Question: I checked with CodeProfiler one ABAP report and I received one message regarding the negative condition in the where clause.
I don't know how I should avoid '<>' clause from where condition. I tried to remove condition from the field 'augbl' and after SELECT statement delete unnecessary records, but I received a dump 'tsv_tnew_page_alloc_failed'.
My idea was to find a pragma expression to skip the CodeProfiler check, but I didn't find anything.
Can you help me with pragma expression or another solution? Thank you in advance!
Source code:

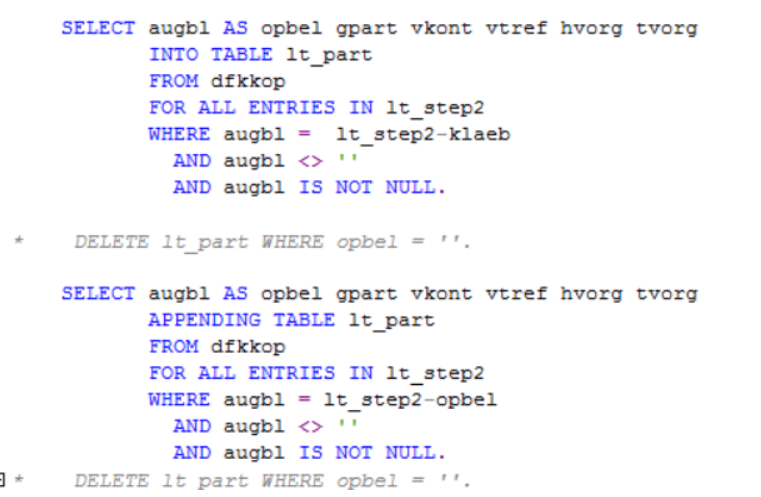
Answer: Try this.
'''
Delete lt_step2 where opbel = ''.
IF lt_step2[] is not initial.
Select augbl as opbel gpart vkont vtref hvorg tvorg
into lt_part
from dfkkop
for all entries in lt_step2
where augbl = lt_step2-klaeb.
ENDIF.
'''